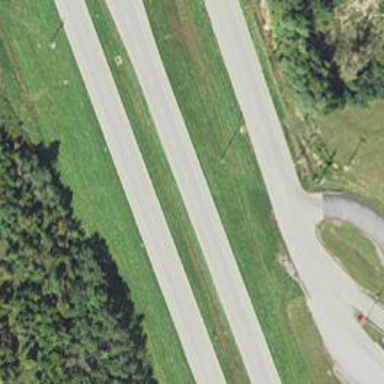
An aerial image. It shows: Trunk highway.